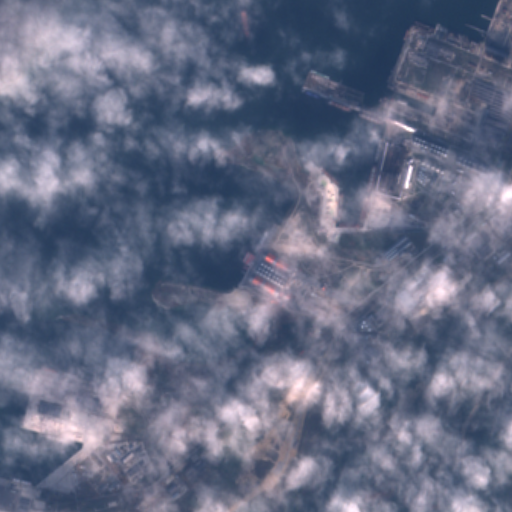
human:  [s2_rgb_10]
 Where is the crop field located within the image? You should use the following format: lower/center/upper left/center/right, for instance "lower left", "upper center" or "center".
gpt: The crop field is located in the upper left of the image.
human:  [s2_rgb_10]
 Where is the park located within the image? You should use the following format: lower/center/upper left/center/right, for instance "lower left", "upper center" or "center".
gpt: The park is located in the lower left of the image.
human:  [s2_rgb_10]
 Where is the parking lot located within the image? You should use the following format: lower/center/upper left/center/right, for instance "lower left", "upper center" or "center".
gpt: The parking lot is located in the lower left of the image.
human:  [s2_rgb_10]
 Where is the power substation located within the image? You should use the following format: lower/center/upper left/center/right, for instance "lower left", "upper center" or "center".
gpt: The power substation is located in the lower right of the image.
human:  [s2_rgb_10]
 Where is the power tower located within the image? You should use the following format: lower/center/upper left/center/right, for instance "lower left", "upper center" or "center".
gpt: The power tower is located in the lower right of the image.
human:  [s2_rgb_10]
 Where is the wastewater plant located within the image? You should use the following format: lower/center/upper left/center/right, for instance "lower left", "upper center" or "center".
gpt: The wastewater plant is located in the lower center of the image.
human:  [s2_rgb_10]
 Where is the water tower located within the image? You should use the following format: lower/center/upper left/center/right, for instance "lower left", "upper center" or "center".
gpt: The water tower is located in the lower center of the image.
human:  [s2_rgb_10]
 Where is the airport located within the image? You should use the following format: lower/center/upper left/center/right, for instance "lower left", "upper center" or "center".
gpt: There is no airport in the image.